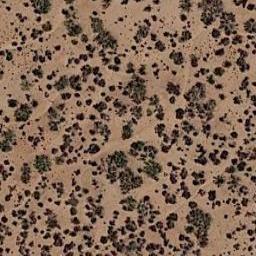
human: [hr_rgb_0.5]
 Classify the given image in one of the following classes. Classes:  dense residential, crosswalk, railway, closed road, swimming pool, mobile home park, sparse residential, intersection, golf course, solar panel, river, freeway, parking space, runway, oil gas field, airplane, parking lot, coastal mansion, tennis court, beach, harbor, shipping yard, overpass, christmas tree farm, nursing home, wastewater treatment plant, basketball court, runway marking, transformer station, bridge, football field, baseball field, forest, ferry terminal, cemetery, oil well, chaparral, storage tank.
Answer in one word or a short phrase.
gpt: chaparral